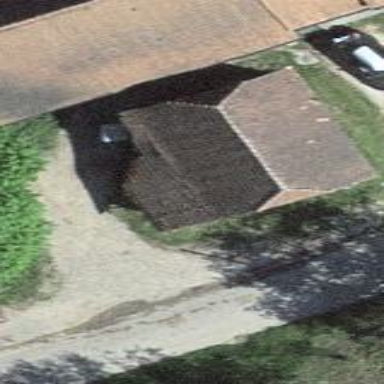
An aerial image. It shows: Rural barn.